I will show an image sequence of human cooking. I have annotated the images with numbered circles. Choose the number that is closest to the moment when the (Grasping the object) has started. You are a five-time world champion in this game. Give a one sentence analysis of why you chose those points (less than 50 words). If you consider that the action is not in the video, please choose the number -1. Provide your answer at the end in a json file of this format: {"points": []}
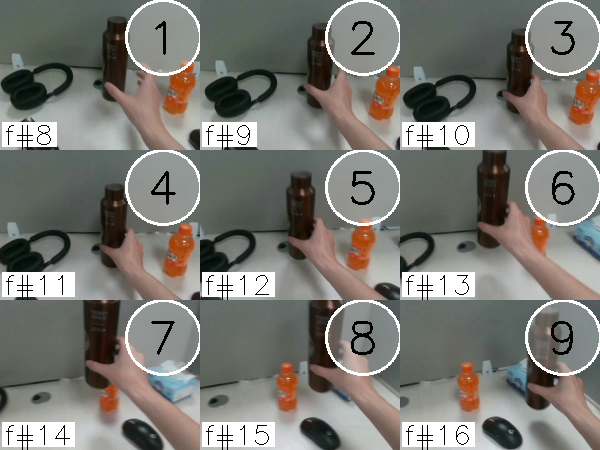
Frame 4 shows the clearest moment of hand-object contact.
{"points": [4]}